Question: I am writing a backend surveys database. The database is the backend for multiple applications that are used for gathering survey type data. I have a schema that includes a table that designates the application and what questions belong to that application.
now I need to setup users and userroles...
each user may have access to 1 or more applications
each application has 1 or more users
each user may have 1 role in the application they have access to
each role may exist in 1 or more applications
each user may have different roles in each application.
app1 has 15 users 1 user is admin
app1 has 2 roles defined for user access
app2 has 30 users admin user from app1 has access but is regular user
2 admin users in app2 exist in app1 as normal users
app2 has 4 roles defined for user access.
so I have
Application ->ApplicationUsers<-Users
maybe I only need one joining table then like this?

Would that be correct? Would it work in EF 4.0?
What would be the correct way to make this work?
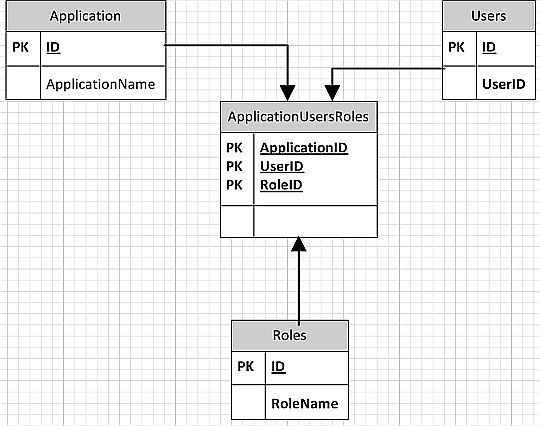
Answer: Let's assume that this
> each user may have 1 role in the
application they have access to each
role may exist in 1 or more
applications each user may have
different roles in each application.
should be punctuated like this.
> Each user may have 1 role in the
application they have access to, each
role may exist in 1 or more
applications, each user may have
different roles in each application.
If that first clause means that each user have one and no more than one role in each application they have access to, then your schema won't work. The compound primary key {ApplicationId, UserID, RoleID} in ApplicationUserRoles allows multiple roles per user.
To limit the constraint "one row (and one role) per user per application", the primary key for ApplicationUserRoles should be just {ApplicationID, UserID}.
Also, if UserID is unique in the table Users, it should probably be the primary key, and you should probably drop the column "ID" from that table.